Field crop: maize
Growth stage: 2
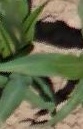
Species: maize